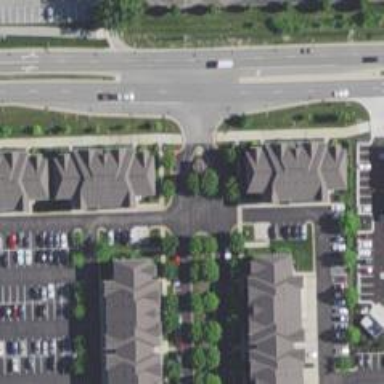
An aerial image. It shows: Residential road with separate sidewalk.